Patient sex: M
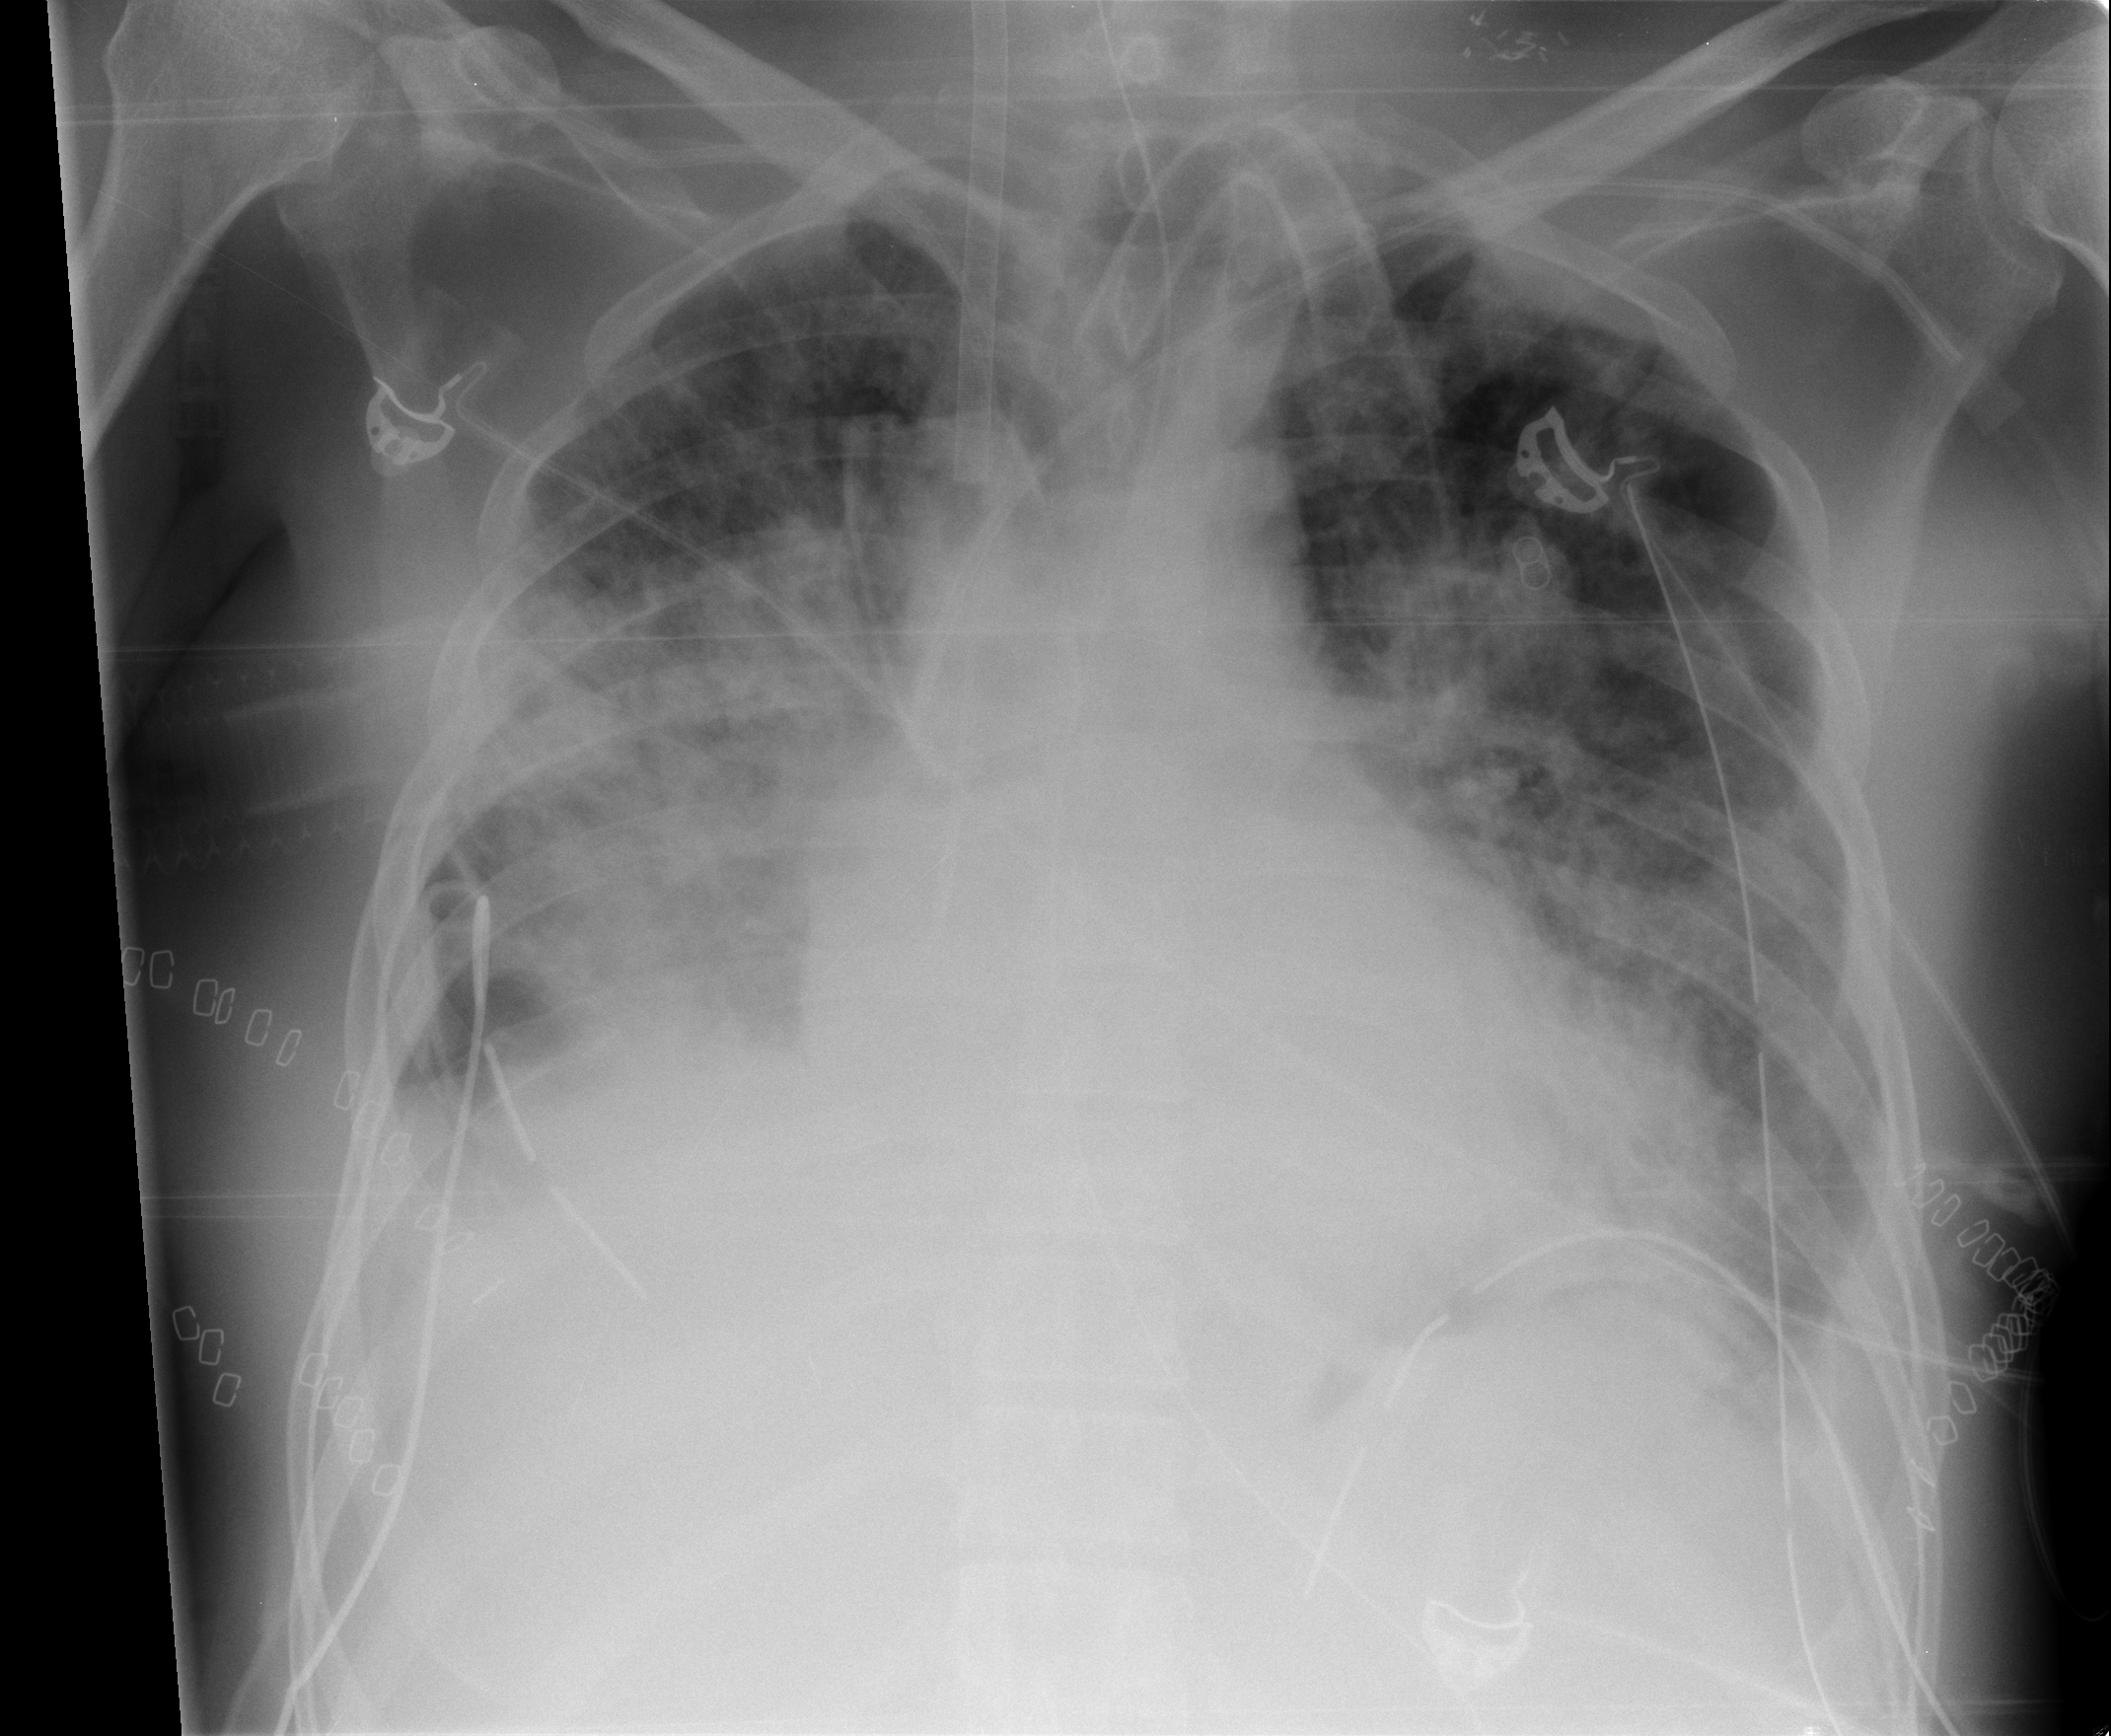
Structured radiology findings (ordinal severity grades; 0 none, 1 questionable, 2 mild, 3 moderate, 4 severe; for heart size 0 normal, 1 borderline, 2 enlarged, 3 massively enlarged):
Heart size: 2
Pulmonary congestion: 2
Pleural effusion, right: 2
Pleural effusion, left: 0
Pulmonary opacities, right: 3
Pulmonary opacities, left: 3
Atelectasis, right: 2
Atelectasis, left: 2